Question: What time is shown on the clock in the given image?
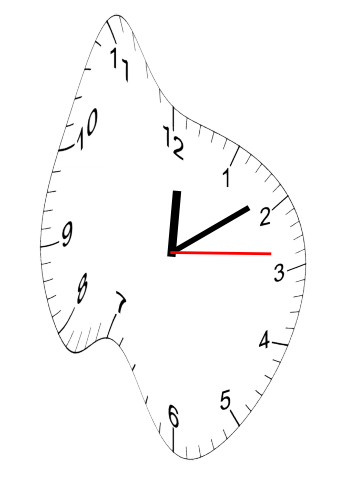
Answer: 12:09:14